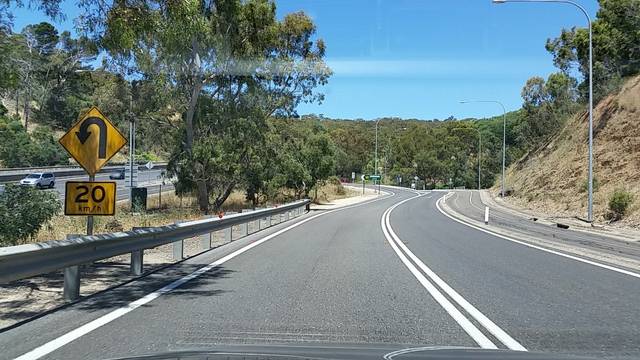
Region: Australia
Coordinates: -34.968, 138.67